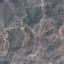
Land use / land cover class: HerbaceousVegetation